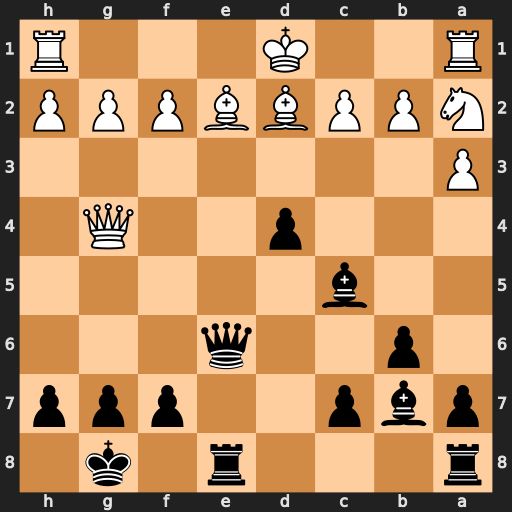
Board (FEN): r3r1k1/pbp2ppp/1p2q3/2b5/3p2Q1/P7/NPPBBPPP/R2K3R
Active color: b
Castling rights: -
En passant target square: -
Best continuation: f5 Qh5 g6 Qh4 Qxe2+